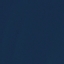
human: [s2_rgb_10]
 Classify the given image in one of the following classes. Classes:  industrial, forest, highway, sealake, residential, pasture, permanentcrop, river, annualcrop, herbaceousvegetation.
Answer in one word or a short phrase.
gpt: SeaLake